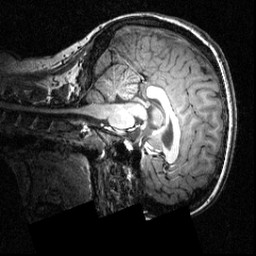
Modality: T1w
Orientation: sagittal
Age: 19
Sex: female
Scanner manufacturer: siemens
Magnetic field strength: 3.951 T
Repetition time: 1.5 s
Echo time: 0.00335 s